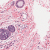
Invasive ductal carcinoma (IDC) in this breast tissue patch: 0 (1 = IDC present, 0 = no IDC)